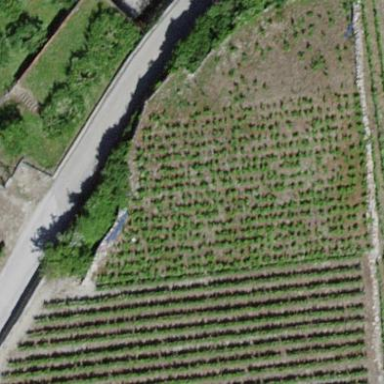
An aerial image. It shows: Vineyard growing grapes.